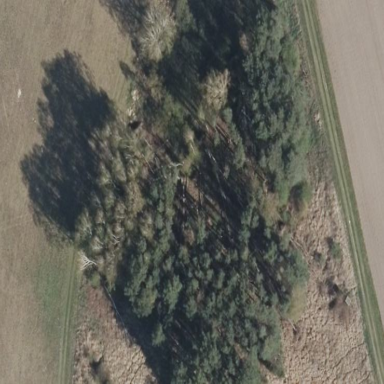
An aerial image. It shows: Forest area.